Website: lowes
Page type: billing-address
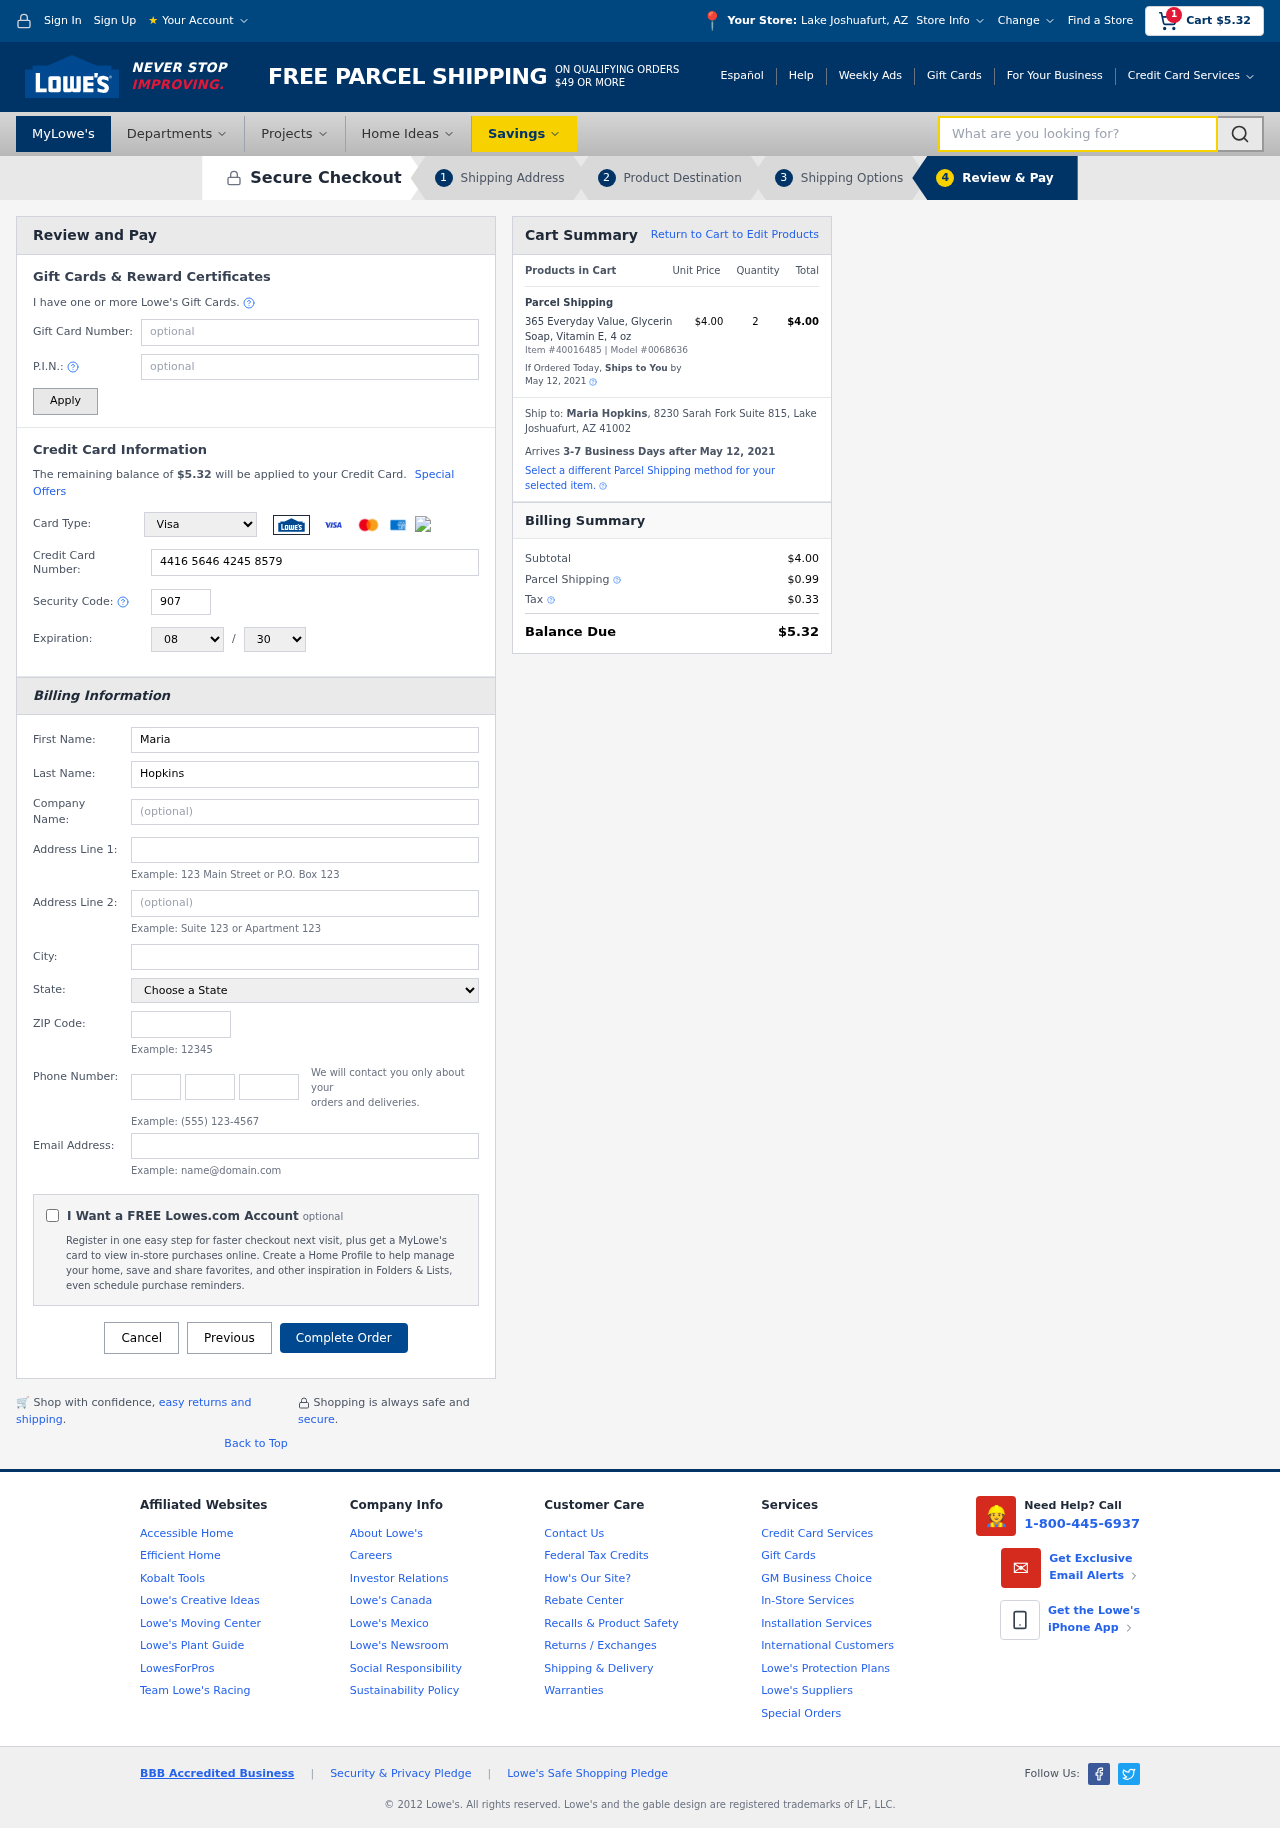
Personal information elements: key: PII_CARD_CVV
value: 907
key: PII_CARD_EXPIRY_MONTH
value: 08
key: PII_CARD_EXPIRY_YEAR
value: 30
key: PII_CARD_NUMBER
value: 4416 5646 4245 8579
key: PII_CARD_TYPE
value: Visa
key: PII_CITY
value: Lake Joshuafurt
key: PII_CITY_STATE
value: Lake Joshuafurt, AZ
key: PII_EMAIL
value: maria_hopkins@hotmail.com
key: PII_FIRSTNAME
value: Maria
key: PII_FULLNAME
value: Maria Hopkins
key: PII_LASTNAME
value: Hopkins
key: PII_PHONE_AREA
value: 358
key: PII_PHONE_PREFIX
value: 463
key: PII_PHONE_SUFFIX
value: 9952
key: PII_POSTCODE
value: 41002
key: PII_STATE
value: Arizona
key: PII_STREET
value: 8230 Sarah Fork Suite 815
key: PII_STREET2
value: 54805 Jimenez Courts Suite 242
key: PII_CITY_STATE_ZIP
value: Lake Joshuafurt, AZ 41002
Product elements: key: PRODUCT1_NAME
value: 365 Everyday Value, Glycerin Soap, Vitamin E, 4 oz
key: PRODUCT1_PRICE
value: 4
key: PRODUCT1_QUANTITY
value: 2
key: PRODUCT_ITEM_NUMBER
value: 40016485
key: PRODUCT_MODEL_NUMBER
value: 0068636
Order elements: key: ORDER_SUBTOTAL
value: $5.32
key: ORDER_TOTAL
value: $5.32
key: ORDER_SHIPPING_DATE
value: May 12, 2021
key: ORDER_SUBTOTAL
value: $4.00
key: ORDER_DELIVERY_DATE
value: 3-7 Business Days after May 12, 2021
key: ORDER_SHIPPING_DATE2
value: May 12, 2021
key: ORDER_SUBTOTAL2
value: $4.00
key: ORDER_SHIPPING_COST
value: $0.99
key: ORDER_TAX
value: $0.33
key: ORDER_TOTAL2
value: $5.32
Search elements: key: HEADER_SEARCH
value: What are you looking for?